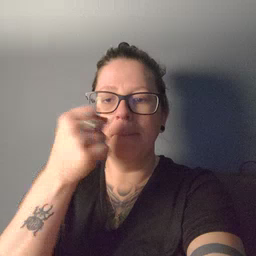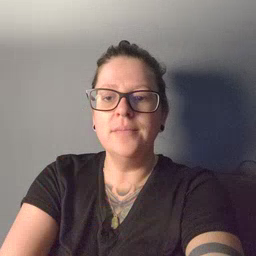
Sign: make